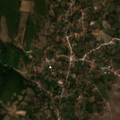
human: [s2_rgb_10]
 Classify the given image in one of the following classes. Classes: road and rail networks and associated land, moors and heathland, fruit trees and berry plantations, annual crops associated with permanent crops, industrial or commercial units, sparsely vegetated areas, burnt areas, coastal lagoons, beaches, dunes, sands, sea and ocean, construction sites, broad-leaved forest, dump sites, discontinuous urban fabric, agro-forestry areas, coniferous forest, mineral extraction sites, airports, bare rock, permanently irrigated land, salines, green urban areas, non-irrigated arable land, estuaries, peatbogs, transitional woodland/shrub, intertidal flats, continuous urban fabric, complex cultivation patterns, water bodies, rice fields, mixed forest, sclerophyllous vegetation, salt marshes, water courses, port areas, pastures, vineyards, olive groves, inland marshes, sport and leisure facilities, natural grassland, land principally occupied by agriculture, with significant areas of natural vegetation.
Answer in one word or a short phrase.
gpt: discontinuous urban fabric, pastures, broad-leaved forest, transitional woodland/shrub